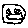
Label: smiley face